Field crop: tomato
Growth stage: 2
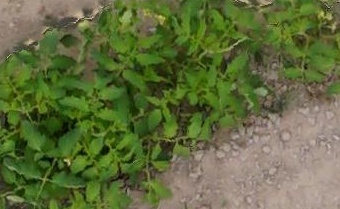
Species: tomato